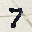
Label: 7